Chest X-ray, PA view. Patient: 67 years old, sex M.
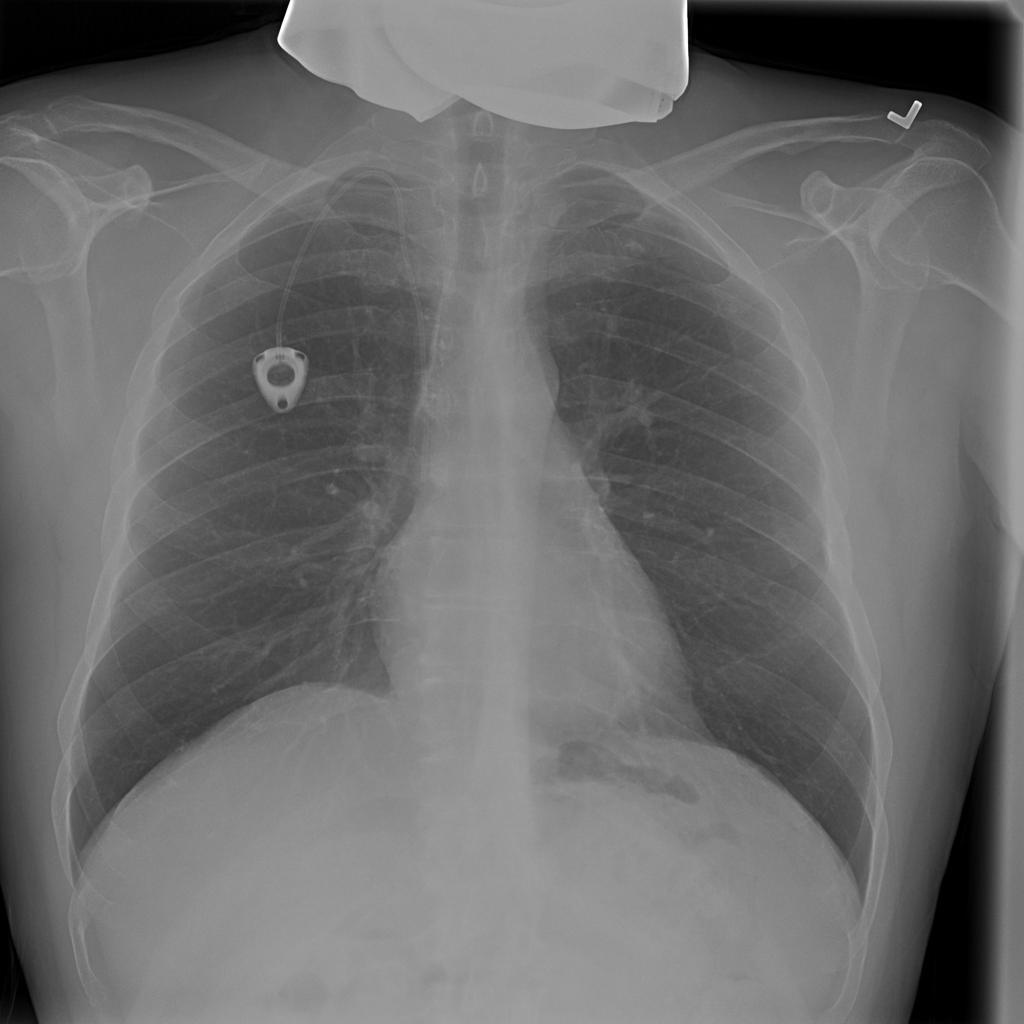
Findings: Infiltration